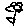
Label: flower